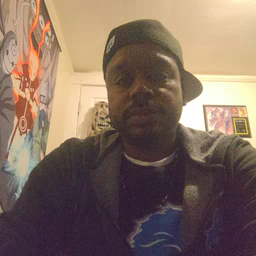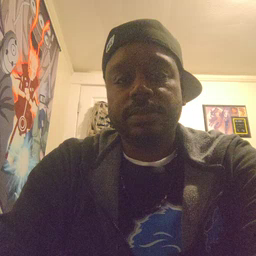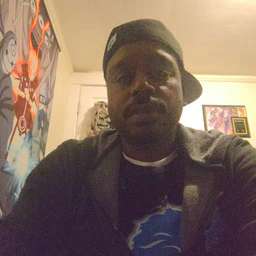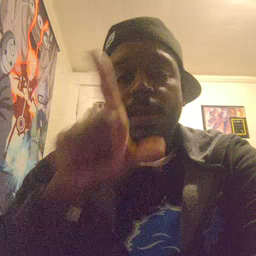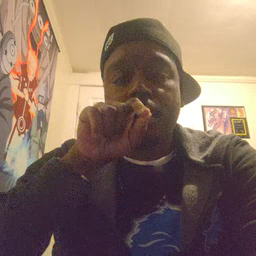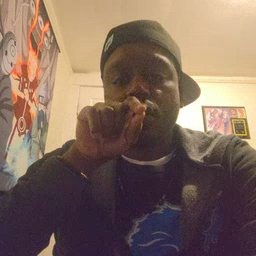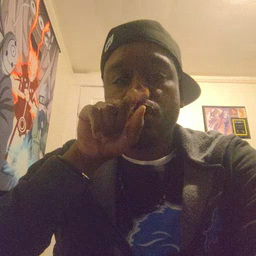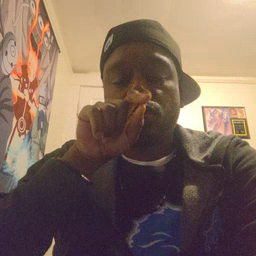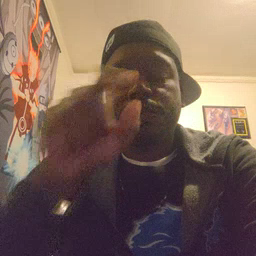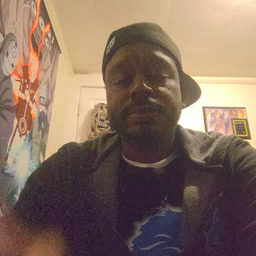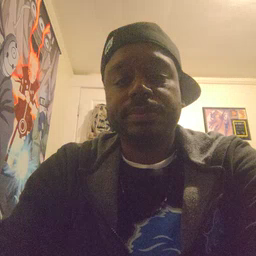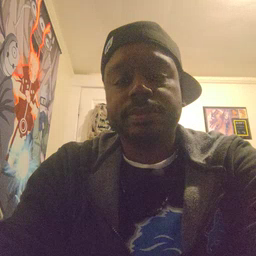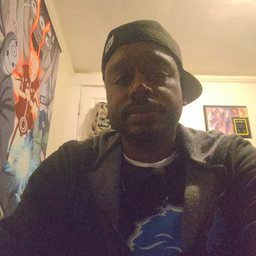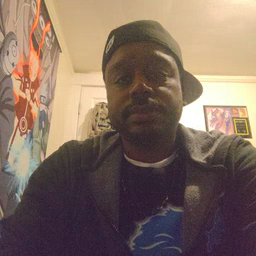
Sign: bird